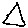
Label: triangle